Question: I'm trying to develop an android app, and I'm lost at something that I did in 10 minutes on iOS :(
I'm trying to create a rounded corner VIEW or Layout that contains an image, a bottom shadow, and a label with content such as a number.
Here is an example of what I wish to create:

As you can see, it is not just the image which has a round cornered, but the complete element.
I would really appreciate it if someone could help me!
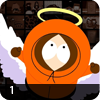
Answer: Short answer: android doesn't support clipping children to a background image and android does not support non rectangular views (feel free to correct me if i am wrong)
you can accomplish this using some hackery i won't personally give you myself, see: <URL>
The real answer is: stop copying the "iOS look and feel" you won't get far and it goes against <URL>... probably not what you wanted to hear but android isn't iOS so we shouldn't treat it as such...
sorry i couldn't be more help -ck